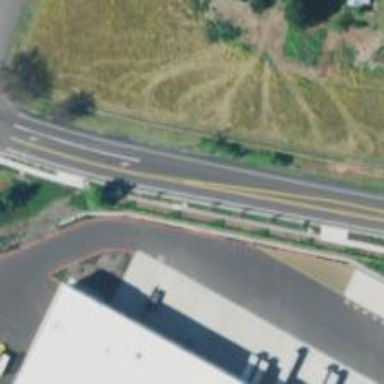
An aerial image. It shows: Secondary road with asphalt surface and sidewalk on the left.